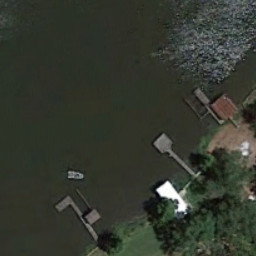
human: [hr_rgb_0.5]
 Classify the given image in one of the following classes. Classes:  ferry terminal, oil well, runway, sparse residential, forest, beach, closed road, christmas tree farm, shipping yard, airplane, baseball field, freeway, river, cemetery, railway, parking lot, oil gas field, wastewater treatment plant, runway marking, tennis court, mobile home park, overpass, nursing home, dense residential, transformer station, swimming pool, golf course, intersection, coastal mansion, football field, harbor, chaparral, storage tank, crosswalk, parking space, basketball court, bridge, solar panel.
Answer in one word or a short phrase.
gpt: ferry terminal